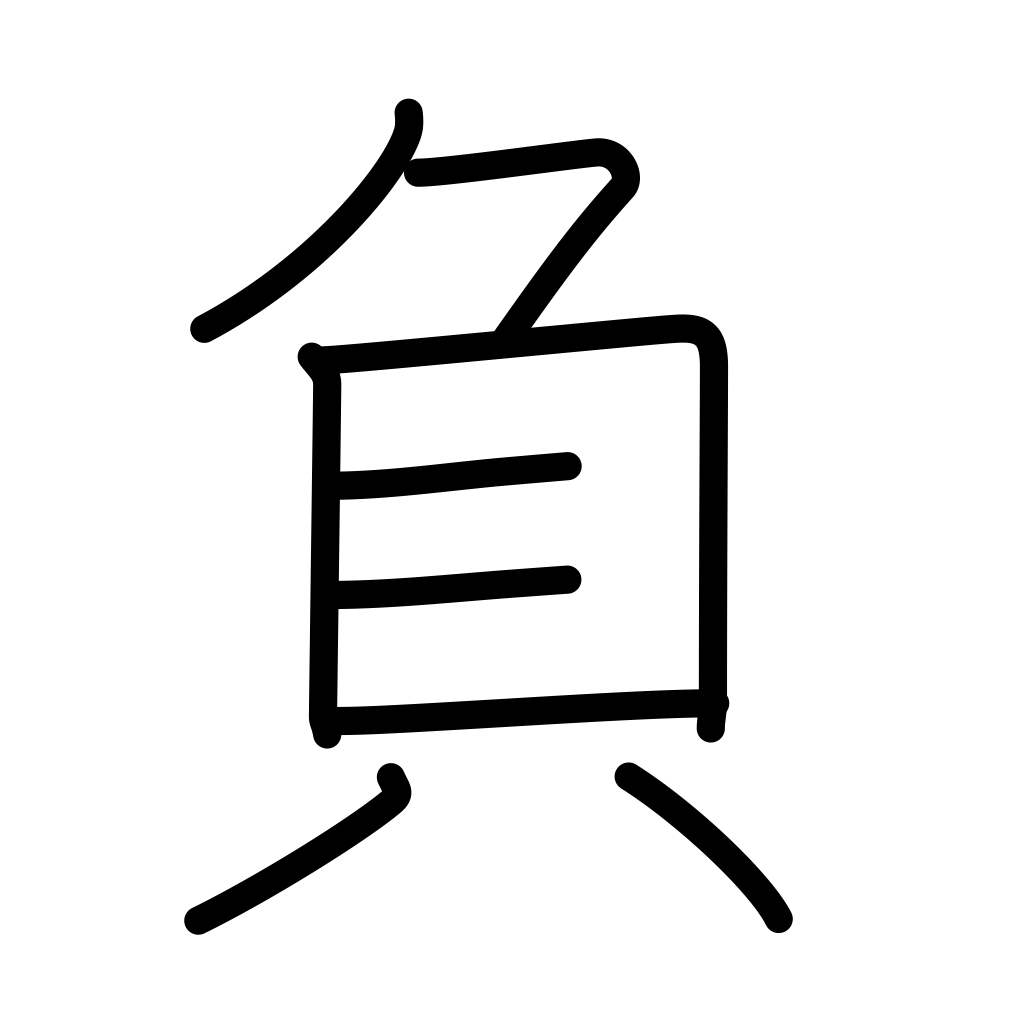
Meaning: defeat, negative, -, minus, bear, owe, assume a responsibility